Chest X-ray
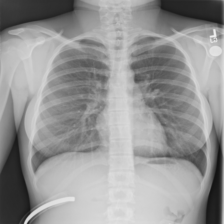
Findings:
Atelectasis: negative
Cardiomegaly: negative
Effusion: negative
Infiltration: negative
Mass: negative
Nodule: negative
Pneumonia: negative
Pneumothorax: negative
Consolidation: negative
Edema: negative
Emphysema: negative
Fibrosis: negative
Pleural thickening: negative
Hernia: negative